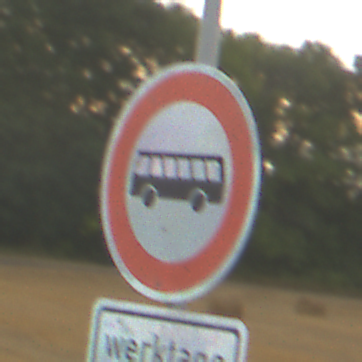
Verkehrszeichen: VerbotKraftomnibusse
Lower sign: ZeitangabenMitBeschraenkungAufWochentage7
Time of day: SunriseSunset
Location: Outdoor (RoadRail)
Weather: PartlyCloudy
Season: NotSpecified
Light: Natural